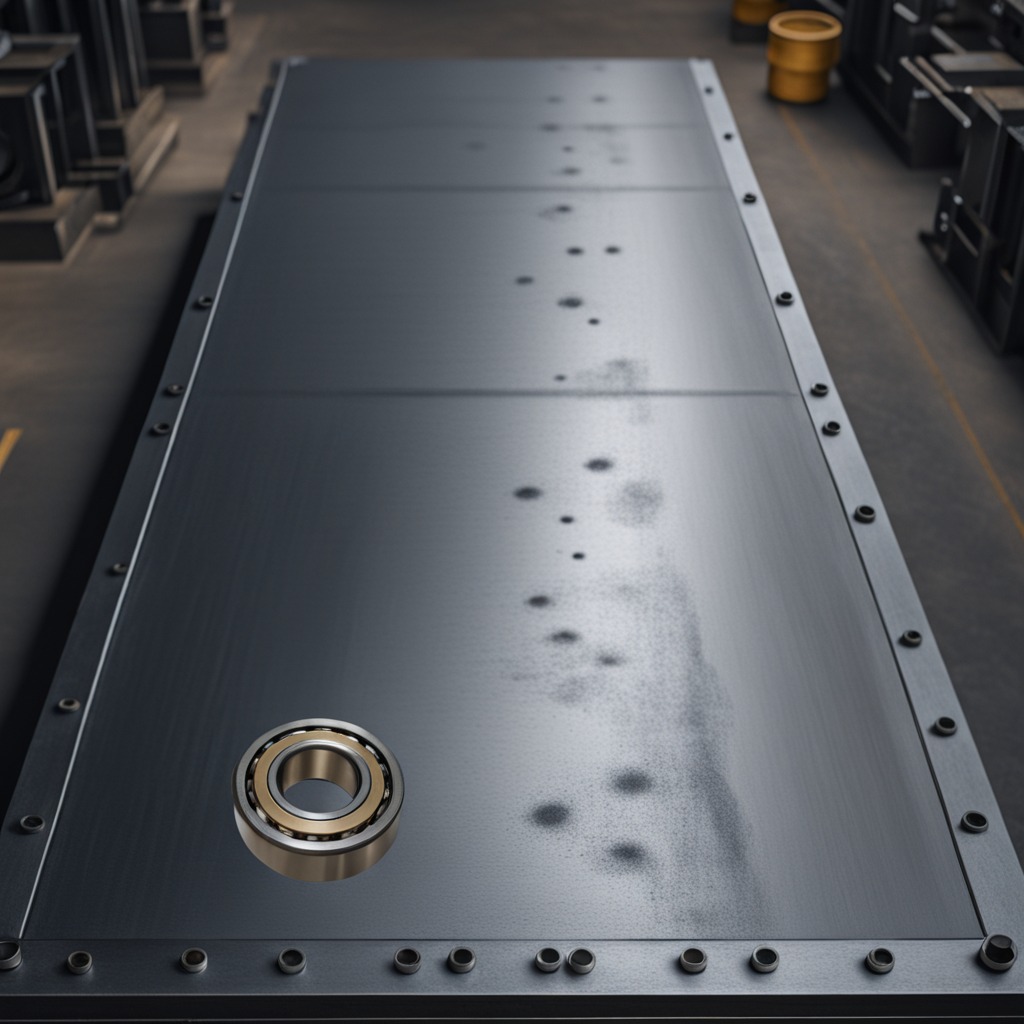
A metal ball bearing is lying on the cold steel table in a mining workshop.